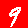
Digit: 9